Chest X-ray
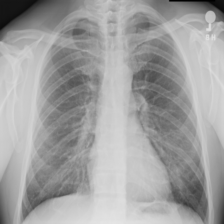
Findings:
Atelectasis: negative
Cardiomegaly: negative
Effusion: negative
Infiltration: negative
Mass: negative
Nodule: negative
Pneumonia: negative
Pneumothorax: negative
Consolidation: negative
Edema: negative
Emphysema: negative
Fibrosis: negative
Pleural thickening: negative
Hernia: negative